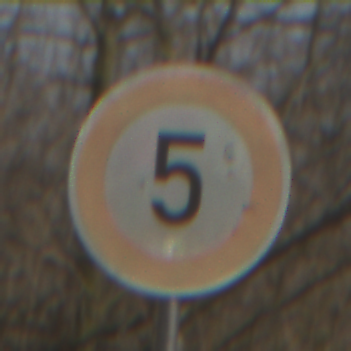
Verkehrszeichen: Geschwindigkeit5
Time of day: MorningAfternoon
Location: Outdoor (Nature)
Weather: Clear
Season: Winter
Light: Natural